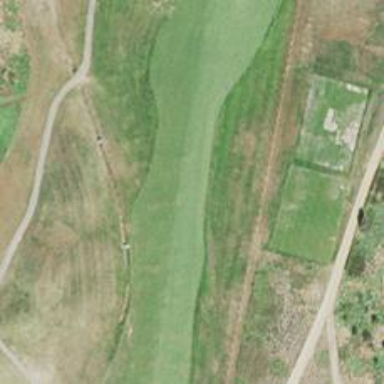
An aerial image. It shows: Golf hole.